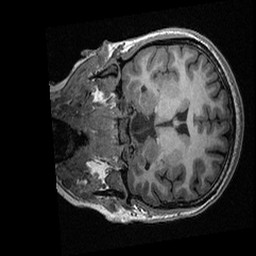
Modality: T1w
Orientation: coronal
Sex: female
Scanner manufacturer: ge
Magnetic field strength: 3 T
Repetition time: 0.0064 s
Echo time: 0.00281 s